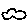
Label: cloud